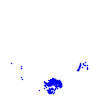
Particle: electron